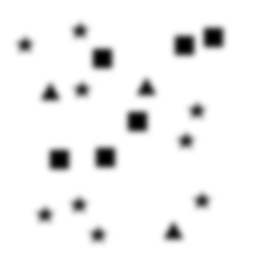
Squares: 6
Triangles: 3
Stars: 9
Total shapes: 18